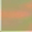
Piece: xx